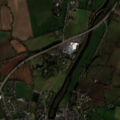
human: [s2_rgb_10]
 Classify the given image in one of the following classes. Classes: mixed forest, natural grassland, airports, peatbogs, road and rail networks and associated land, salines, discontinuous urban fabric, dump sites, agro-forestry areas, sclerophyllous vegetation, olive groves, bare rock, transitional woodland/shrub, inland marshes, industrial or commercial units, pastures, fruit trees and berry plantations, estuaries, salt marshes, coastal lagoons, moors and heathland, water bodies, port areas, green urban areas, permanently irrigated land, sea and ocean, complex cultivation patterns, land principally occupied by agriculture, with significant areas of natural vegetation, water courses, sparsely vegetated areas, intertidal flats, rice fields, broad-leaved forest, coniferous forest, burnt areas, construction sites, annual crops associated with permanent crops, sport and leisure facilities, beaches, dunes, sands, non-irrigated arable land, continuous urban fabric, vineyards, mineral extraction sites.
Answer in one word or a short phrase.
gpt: discontinuous urban fabric, non-irrigated arable land, pastures